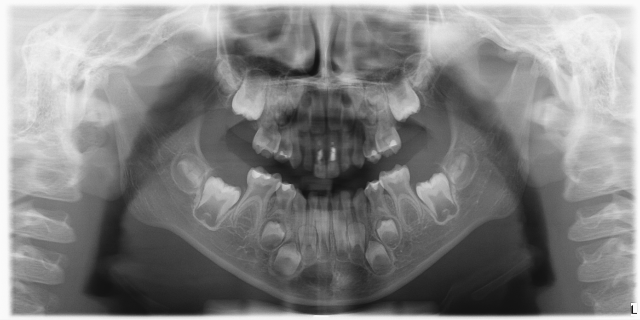
child